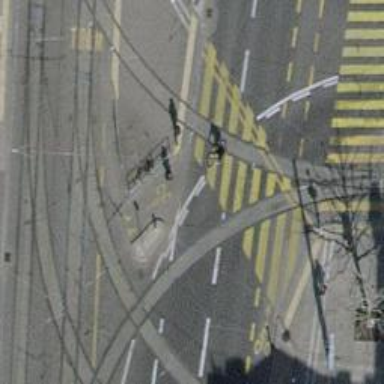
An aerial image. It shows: Road crossing with traffic signals.